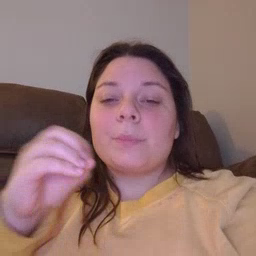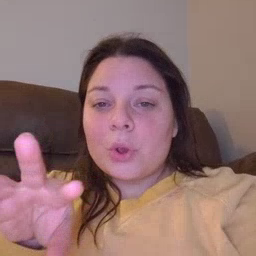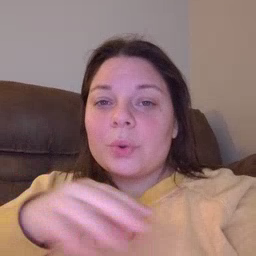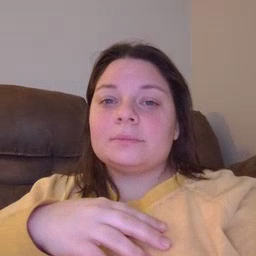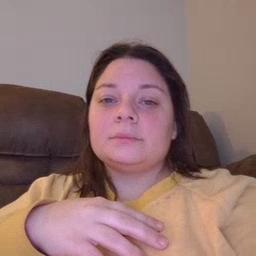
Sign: blow